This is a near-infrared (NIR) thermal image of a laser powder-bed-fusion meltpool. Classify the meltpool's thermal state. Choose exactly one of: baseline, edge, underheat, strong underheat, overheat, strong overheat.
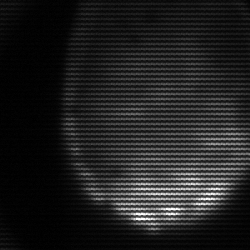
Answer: edge